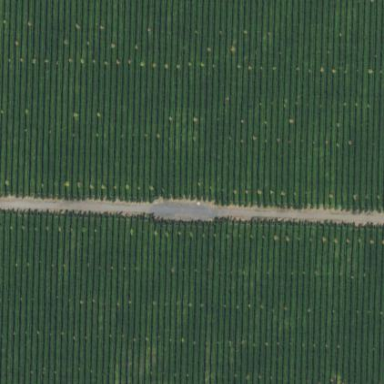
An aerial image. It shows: Vineyard with grape crops.